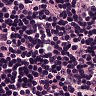
Metastatic tissue present: no